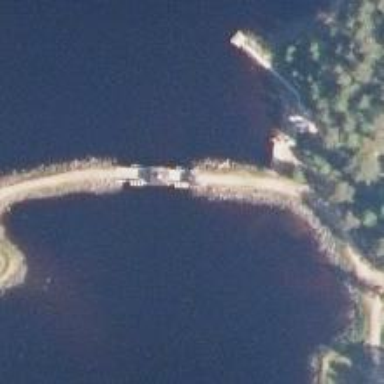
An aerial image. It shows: Footway bridge.